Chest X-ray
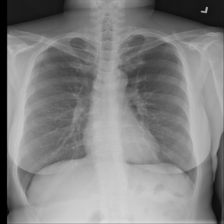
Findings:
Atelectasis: negative
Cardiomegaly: negative
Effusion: negative
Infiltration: negative
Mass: negative
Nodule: negative
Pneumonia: negative
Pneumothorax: negative
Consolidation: negative
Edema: negative
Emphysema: negative
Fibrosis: negative
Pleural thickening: negative
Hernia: negative